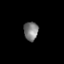
Tissue: skin
Cell type: Epithelial cells
Senescence score: 0.2713
Nuclear area (px): 268
Mean DAPI intensity: 122.44